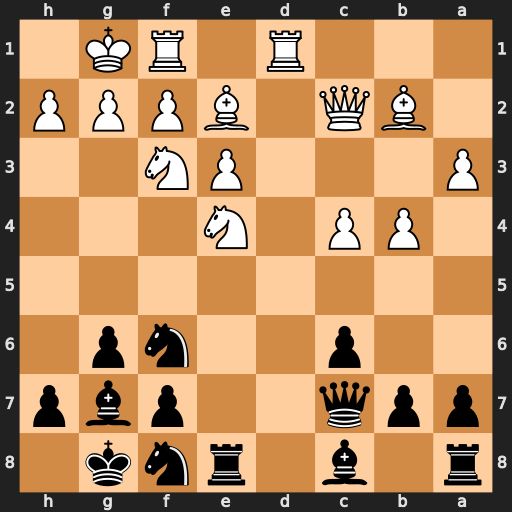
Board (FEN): r1b1rnk1/ppq2pbp/2p2np1/8/1PP1N3/P3PN2/1BQ1BPPP/3R1RK1
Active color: b
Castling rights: -
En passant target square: -
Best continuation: Nxe4 Bxg7 Kxg7